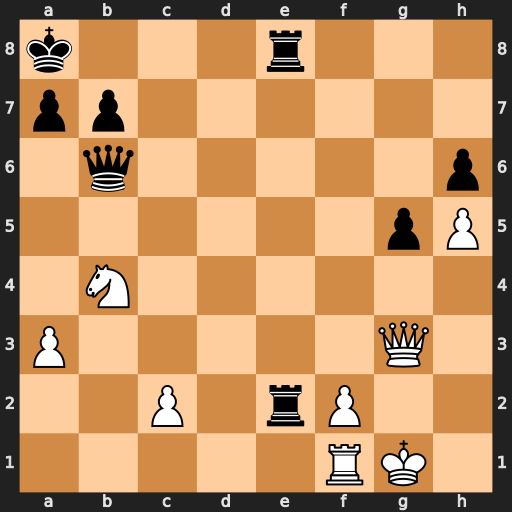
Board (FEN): k3r3/pp6/1q5p/6pP/1N6/P5Q1/2P1rP2/5RK1
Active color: w
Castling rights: -
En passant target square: -
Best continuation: Nd5 Qa5 Nc7+